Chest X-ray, PA view. Patient: 65 years old, sex M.
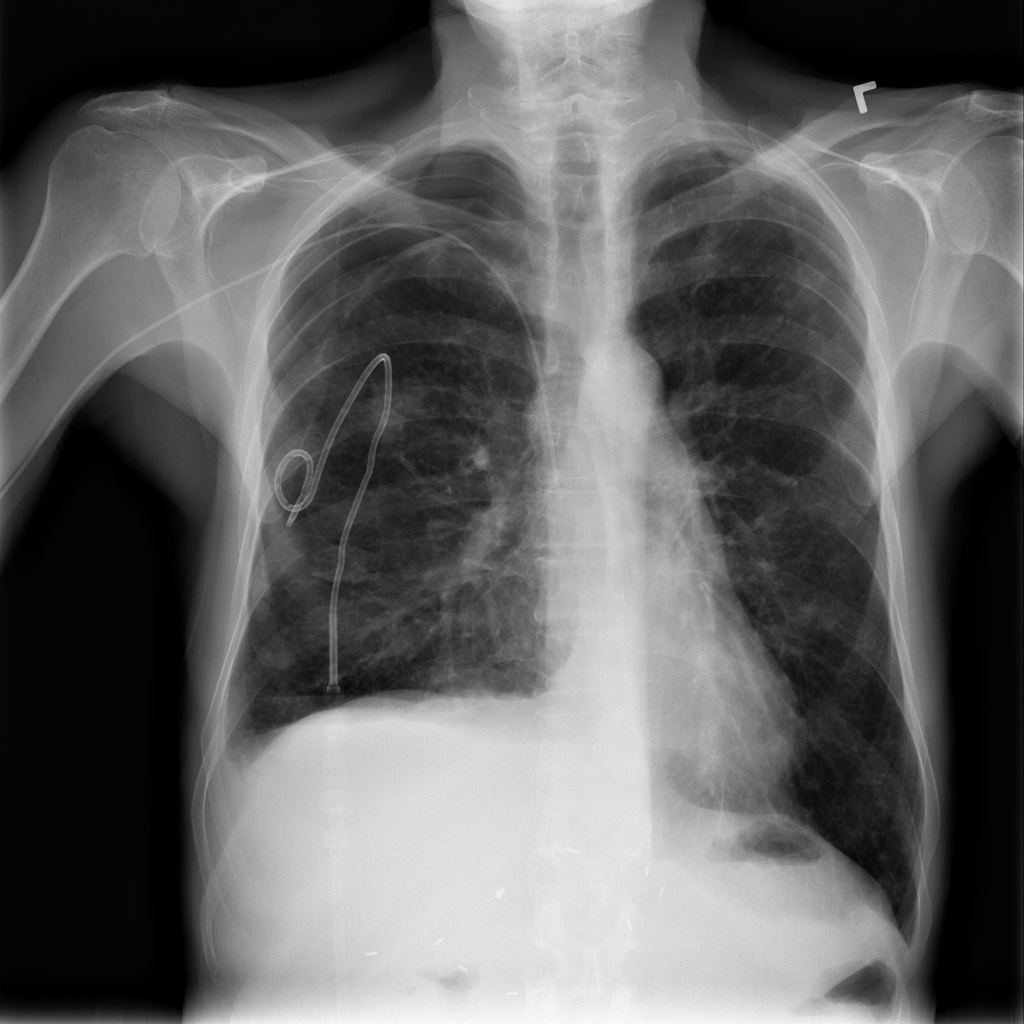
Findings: Atelectasis, Infiltration